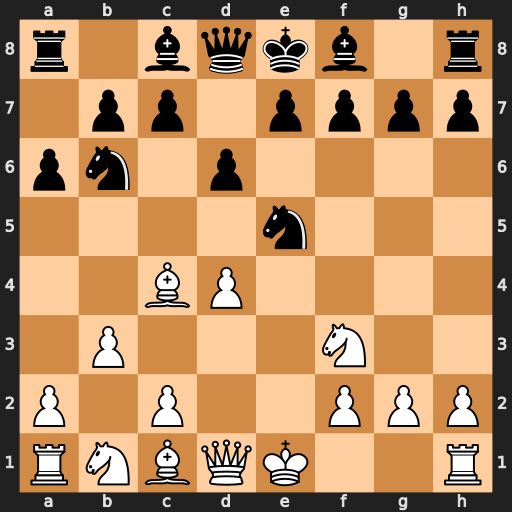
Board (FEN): r1bqkb1r/1pp1pppp/pn1p4/4n3/2BP4/1P3N2/P1P2PPP/RNBQK2R
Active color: w
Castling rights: KQkq
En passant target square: -
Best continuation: dxe5 Nxc4 bxc4